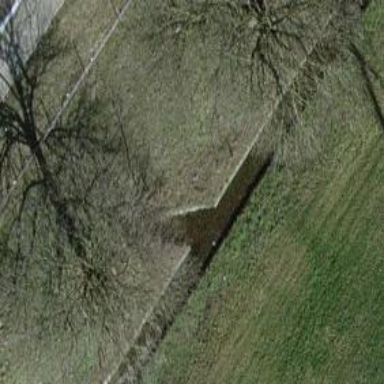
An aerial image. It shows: Culvert tunnel that serves as drain for the waterway.